Question: I am new to Angular JS and was trying hello world on routes.
I am taking username and password from user and calling rest service for validation, onSuccess I want to open other url where my home page is present. but '$location.path('/AddNewOrder');' is not invoking controller.
I tried many things like '$location.path('/AddNewOrder') , $location.$apply();' but no success.
due to such things, some where I feel Angular JS is headache.
app.js
'''
var validationApp = angular.module('LoginApp', ['ngRoute']);
validationApp.controller('mainController', function($scope,$http,$location,$timeout) {
validationApp.config(['$routeProvider',
function($routeProvider,$locationProvider) {
$locationProvider.html5Mode(true).hashPrefix('!');
$routeProvider.
when('/AddNewOrder', {
templateUrl: 'html/dashboard.html',
controller: 'AddOrderController'
}).
otherwise({
redirectTo: '/AddNewOrder'
});
}]);
validationApp.controller('AddOrderController', function($scope) {
$scope.message = 'This is Add new order screen';
});
validationApp.controller('ShowOrdersController', function($scope) {
$scope.message = 'This is Show orders screen';
});
$scope.submitForm = function($route) {
if ($scope.userForm.$valid) {
var update_path = "http://localhost:8080/IPOCCService/rest/UserManager/validate";
var data1 = angular.toJson($scope.user);
$http({
url: update_path,
method: "POST",
data: data1
}).
success(function(data, status, headers, config) {
$location.path('/AddNewOrder');
}).
error(function(data, status, headers, config) {
alert("failure");
});
}else{
alert('Please provide missing data..');
}
};
});
'''
index.html
'''
<!DOCTYPE html>
<html ng-app="LoginApp">
<head>
<script src="js/angular.min.js"></script>
<script src="http://cdnjs.cloudflare.com/ajax/libs/angular.js/1.2.20/angular-route.min.js"></script>
<script src="js/app.js"></script>
</head>
<body ng-controller="mainController">
<form name="userForm" ng-submit="submitForm()" novalidate>
<label>Name*</label>
<input type="text" name="username" ng-model="user.username" required ng-minlength="0" ng-maxlength="8">
<p ng-show="userForm.username.$invalid && !userForm.username.$pristine">Username is required.</p>
<p ng-show="userForm.username.$error.minlength">Username is too short.</p>
<p ng-show="userForm.username.$error.maxlength">Username is too long.</p>
<label>Password</label>
<input type="password" name="password" ng-model="user.password" required ng-minlength="0" ng-maxlength="8">
<p ng-show="userForm.password.$invalid && !userForm.password.$pristine">Password is required.</p>
<p ng-show="userForm.password.$error.minlength">Password is too short.</p>
<p ng-show="userForm.password.$error.maxlength">Password is too long.</p>
<button type="submit">Submit</button>
</form>
<div ng-view></div>
</body>
</html>
'''
workspace

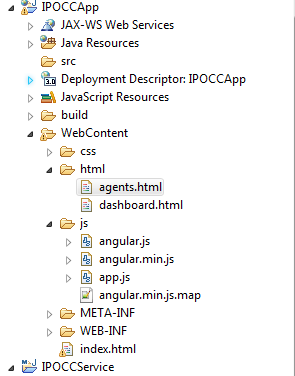
Answer: Move config block outside of 'mainController' definition. Your code should be:
'''
var validationApp = angular.module('LoginApp', ['ngRoute']);
validationApp.config(['$routeProvider',
function($routeProvider, $locationProvider) {
$locationProvider.html5Mode(true).hashPrefix('!');
$routeProvider.
when('/AddNewOrder', {
templateUrl: 'html/dashboard.html',
controller: 'AddOrderController'
}).
otherwise({
redirectTo: '/AddNewOrder'
});
}
]);
validationApp.controller('AddOrderController', function($scope) {
$scope.message = 'This is Add new order screen';
});
validationApp.controller('ShowOrdersController', function($scope) {
$scope.message = 'This is Show orders screen';
});
validationApp.controller('mainController', function($scope, $http, $location, $timeout) {
$scope.submitForm = function($route) {
if ($scope.userForm.$valid) {
var update_path = "http://localhost:8080/IPOCCService/rest/UserManager/validate";
var data1 = angular.toJson($scope.user);
$http({
url: update_path,
method: "POST",
data: data1
}).
success(function(data, status, headers, config) {
$location.path('/AddNewOrder');
}).
error(function(data, status, headers, config) {
alert("failure");
});
} else {
alert('Please provide missing data..');
}
};
});
'''
It doesn't make sense to configure the app ('validationApp.config') inside controller, because at this point application has already been initialized, and your configuration, routes are not applied.